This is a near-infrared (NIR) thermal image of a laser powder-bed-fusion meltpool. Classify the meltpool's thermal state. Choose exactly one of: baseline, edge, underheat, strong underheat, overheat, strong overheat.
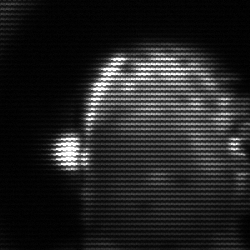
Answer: baseline